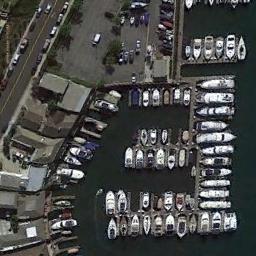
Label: harbor